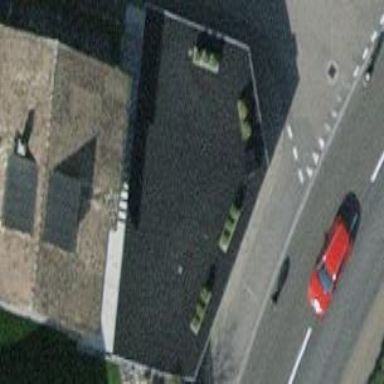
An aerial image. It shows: Commercial building.